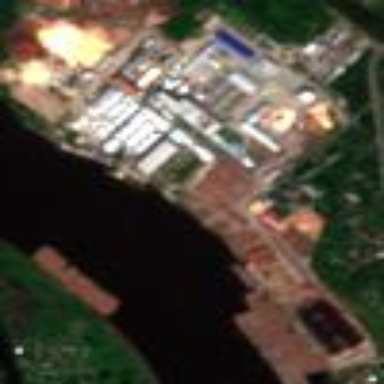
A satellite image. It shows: Industrial area with sawmill surrounded by wall.